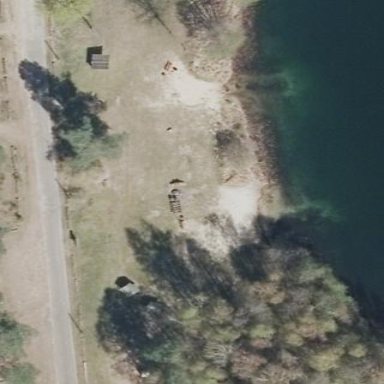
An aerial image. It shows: Beach popular for swimming.